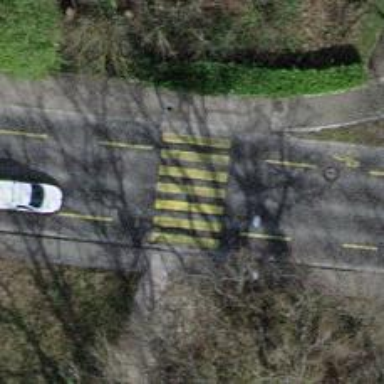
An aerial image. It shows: Marked crossing with zebra stripes on the road.